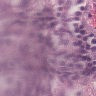
Metastatic tissue present: yes